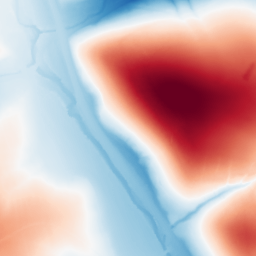
Category: trend_removal
Decomposition family: polynomial_high
Decomposition parameters: degree: 6
Upsampling method: quartic
Upsampling parameters: scale: 2
Upsampling scale: 2